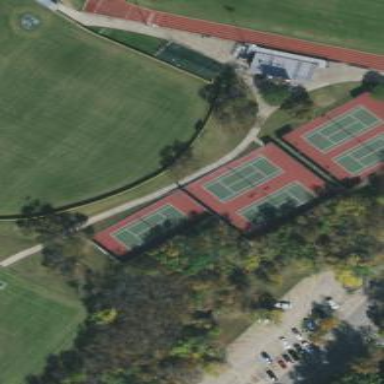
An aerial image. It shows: Tennis court in leisure pitch.